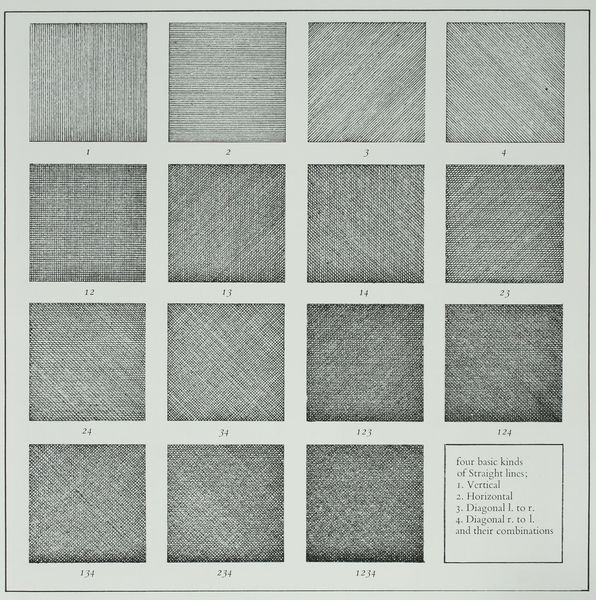
Titel: Four basic kinds of Straight Lines and all their Combinations
Künstler: Sol Lewitt
Schlagwörter: weiß, grau, schwarz, zeichnung, muster, rahmen, felder, schrift, bilder, schattierung, linien, zahlen, ziffern, striche, texturen, umriß, druck, schraffur, schraffuren, radierung, text, schraffiert, bleistift, senkrecht, quadrate, diagonal, geometrisch, zeichnen, horizontal, waagerecht, lineal, sol, nummerierung, nummern, verschieden, graustufen, geometrie, lewitt, quadrat, eins, legende, vertikal, kombination, schrafuren, sruck, sechzehn, sol lewitt, beispiel, kinds, fünfzehn, basic, bertikal, combinations, four, leewitt, lines, schrafurfelder, schrafurtypen, straight, vertical, zahen, 2, 1, 1234